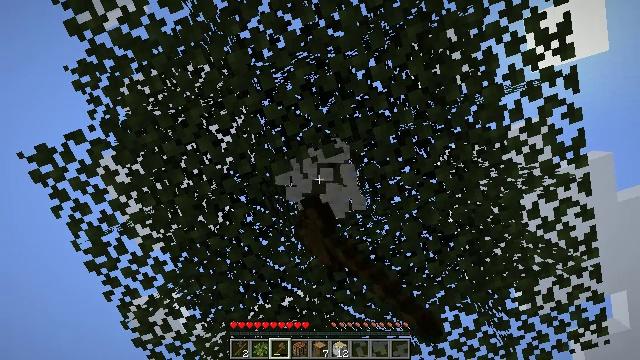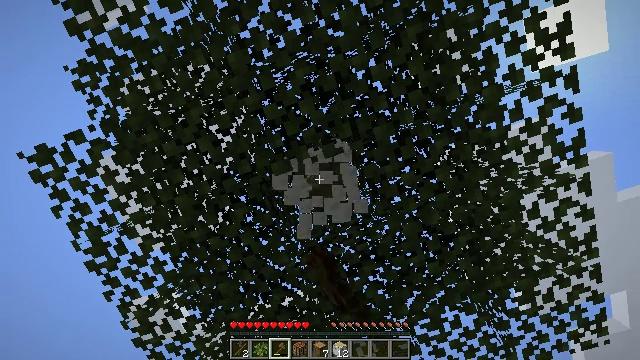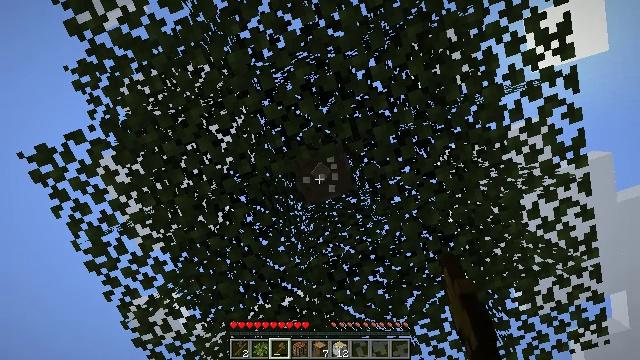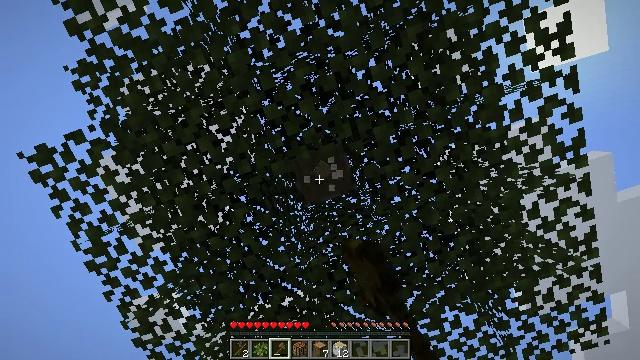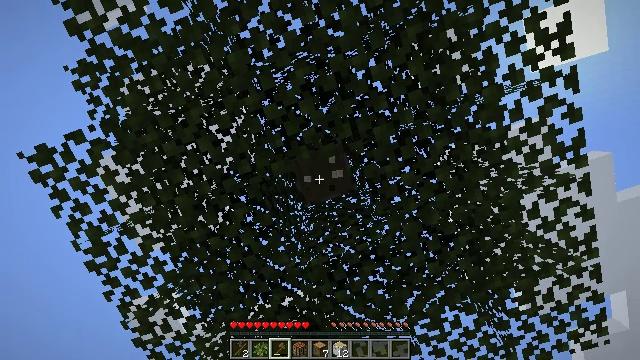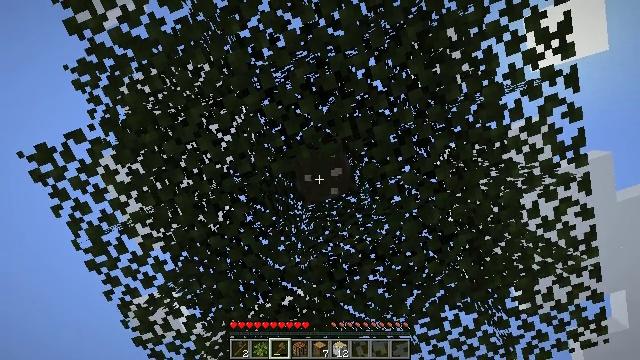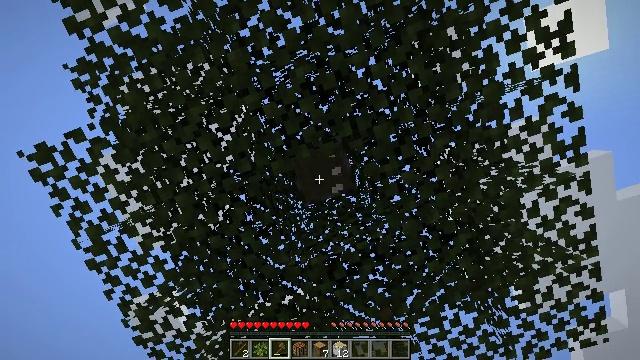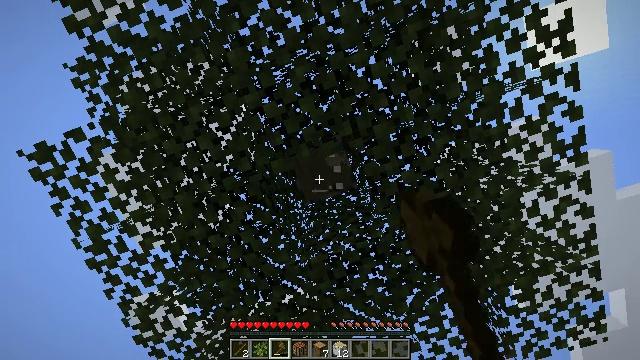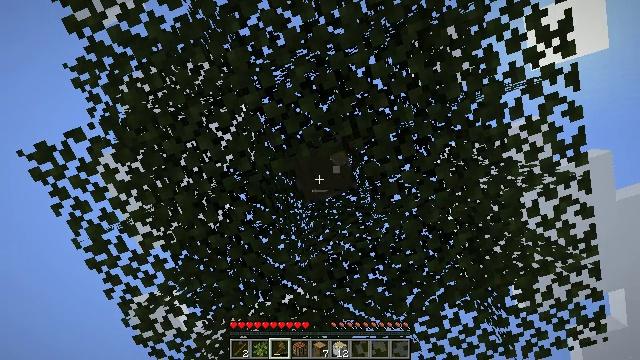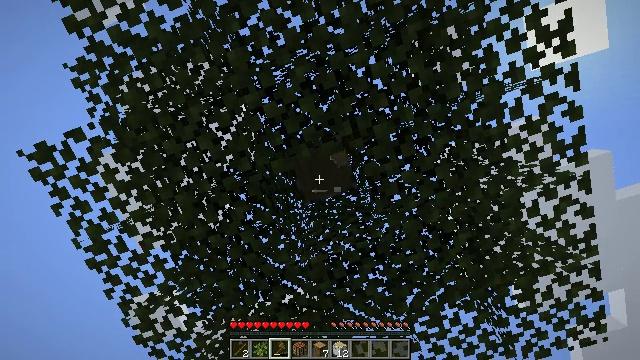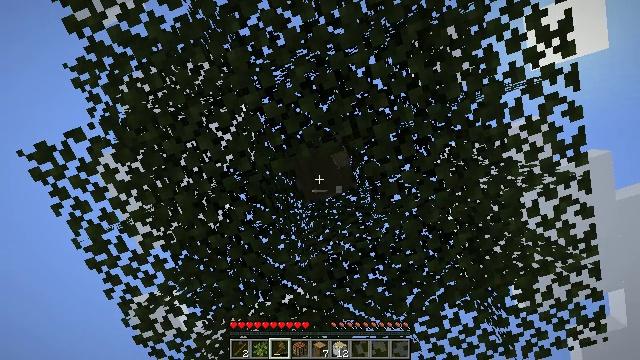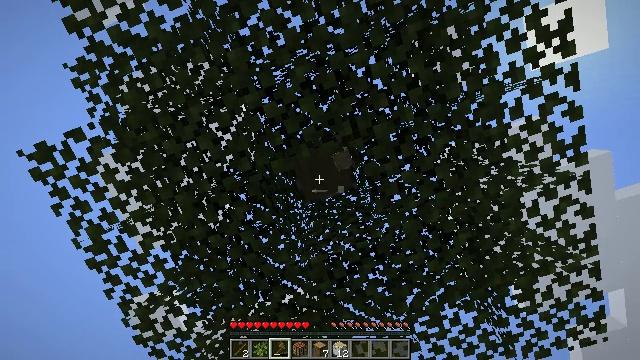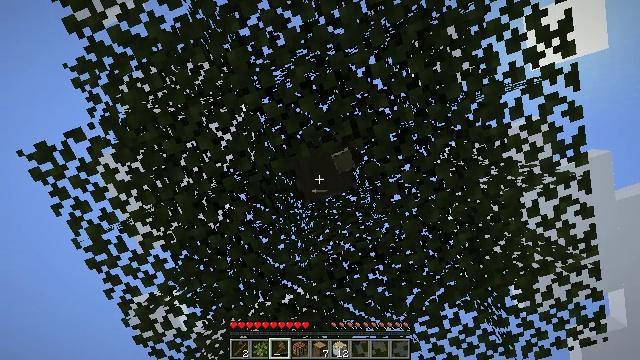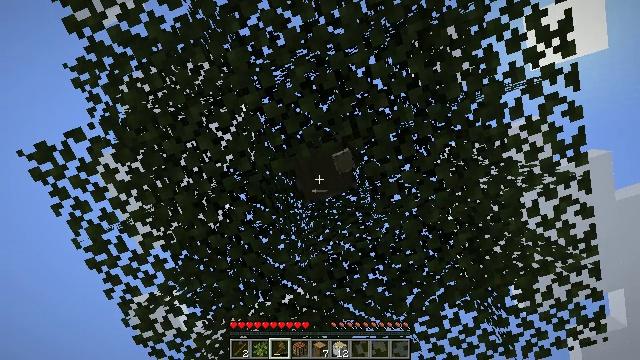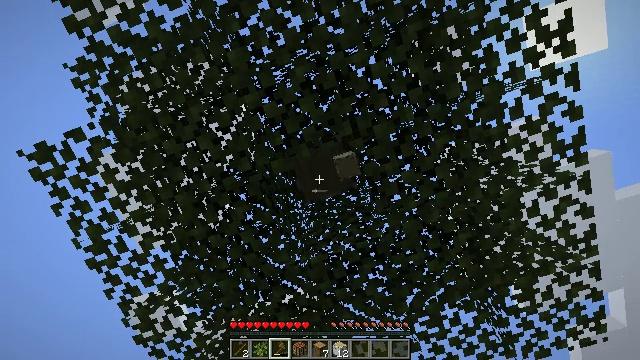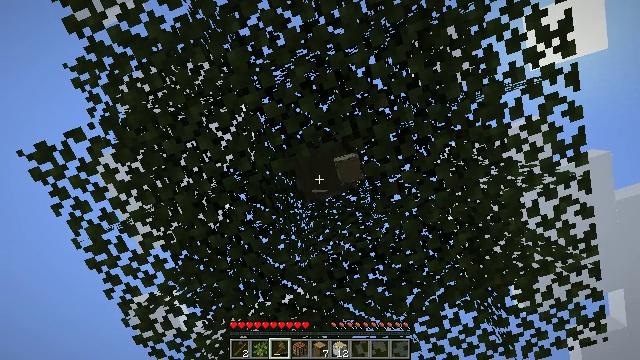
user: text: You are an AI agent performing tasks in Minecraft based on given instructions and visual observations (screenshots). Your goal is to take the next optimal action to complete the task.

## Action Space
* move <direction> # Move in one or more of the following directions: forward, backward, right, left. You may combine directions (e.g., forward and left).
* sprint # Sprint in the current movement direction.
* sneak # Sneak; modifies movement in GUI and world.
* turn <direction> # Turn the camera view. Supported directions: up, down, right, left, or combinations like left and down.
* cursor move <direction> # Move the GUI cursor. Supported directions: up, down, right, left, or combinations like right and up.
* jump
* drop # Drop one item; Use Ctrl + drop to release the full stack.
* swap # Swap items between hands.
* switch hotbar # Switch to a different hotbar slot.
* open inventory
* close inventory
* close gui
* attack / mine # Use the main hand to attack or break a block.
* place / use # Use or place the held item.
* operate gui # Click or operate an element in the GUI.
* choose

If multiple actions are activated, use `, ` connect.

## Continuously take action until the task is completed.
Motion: motion action
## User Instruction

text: Harvest birch leaves for decorations.
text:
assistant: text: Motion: attack / mine
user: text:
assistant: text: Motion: attack / mine
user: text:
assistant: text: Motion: attack / mine
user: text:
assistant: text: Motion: attack / mine
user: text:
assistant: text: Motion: attack / mine
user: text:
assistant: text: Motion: attack / mine
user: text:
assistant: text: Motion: attack / mine
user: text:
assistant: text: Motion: attack / mine
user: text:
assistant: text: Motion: no_op
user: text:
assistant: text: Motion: no_op
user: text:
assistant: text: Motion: no_op
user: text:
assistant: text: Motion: no_op
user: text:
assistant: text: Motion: no_op
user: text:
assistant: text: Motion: no_op
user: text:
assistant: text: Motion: attack / mine
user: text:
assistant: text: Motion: attack / mine
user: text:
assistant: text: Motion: attack / mine
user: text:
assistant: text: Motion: attack / mine
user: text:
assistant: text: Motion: attack / mine
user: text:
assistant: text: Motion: attack / mine
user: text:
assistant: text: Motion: turn up, attack / mine
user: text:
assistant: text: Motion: turn right and up, attack / mine
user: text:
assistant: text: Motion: attack / mine
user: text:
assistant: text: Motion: attack / mine
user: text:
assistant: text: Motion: attack / mine
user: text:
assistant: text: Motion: attack / mine
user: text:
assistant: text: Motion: attack / mine
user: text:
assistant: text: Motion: attack / mine
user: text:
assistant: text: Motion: attack / mine
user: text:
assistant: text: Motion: attack / mine